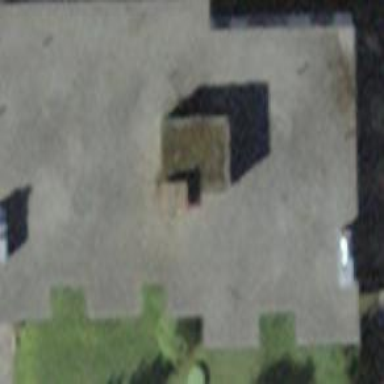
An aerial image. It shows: Flat-roofed building.